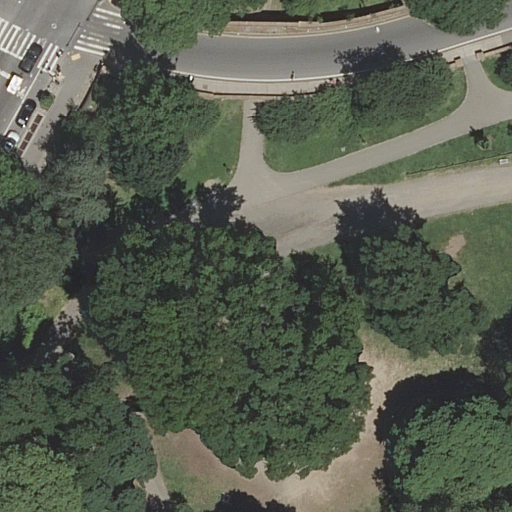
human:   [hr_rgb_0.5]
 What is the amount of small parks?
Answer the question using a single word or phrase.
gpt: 0

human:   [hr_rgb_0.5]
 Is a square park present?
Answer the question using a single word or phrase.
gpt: no

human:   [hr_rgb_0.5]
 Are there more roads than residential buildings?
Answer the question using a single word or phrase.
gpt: yes

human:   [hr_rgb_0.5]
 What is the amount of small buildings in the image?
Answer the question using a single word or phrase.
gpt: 0

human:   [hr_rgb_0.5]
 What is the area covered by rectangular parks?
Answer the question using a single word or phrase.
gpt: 10627m2

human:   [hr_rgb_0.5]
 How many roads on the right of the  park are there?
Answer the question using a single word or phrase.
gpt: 0

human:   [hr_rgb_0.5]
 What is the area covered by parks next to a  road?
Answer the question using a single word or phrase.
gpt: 10627m2

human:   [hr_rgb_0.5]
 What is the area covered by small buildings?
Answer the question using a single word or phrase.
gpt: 0m2

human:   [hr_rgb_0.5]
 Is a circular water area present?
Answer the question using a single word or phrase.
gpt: no

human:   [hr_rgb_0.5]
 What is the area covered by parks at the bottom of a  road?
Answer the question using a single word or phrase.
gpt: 0m2

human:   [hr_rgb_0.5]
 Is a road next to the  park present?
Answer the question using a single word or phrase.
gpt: yes

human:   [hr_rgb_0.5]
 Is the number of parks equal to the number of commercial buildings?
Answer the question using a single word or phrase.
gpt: no

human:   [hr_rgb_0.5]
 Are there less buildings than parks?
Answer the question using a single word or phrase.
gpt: yes

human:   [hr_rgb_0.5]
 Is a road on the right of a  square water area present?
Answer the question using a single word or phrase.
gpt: no

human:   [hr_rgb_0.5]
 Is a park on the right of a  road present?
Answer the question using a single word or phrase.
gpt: yes

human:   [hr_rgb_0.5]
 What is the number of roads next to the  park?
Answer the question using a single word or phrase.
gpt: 6

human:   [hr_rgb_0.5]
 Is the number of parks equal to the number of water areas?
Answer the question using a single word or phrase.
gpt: no

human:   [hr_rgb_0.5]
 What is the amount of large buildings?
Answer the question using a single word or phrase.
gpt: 0

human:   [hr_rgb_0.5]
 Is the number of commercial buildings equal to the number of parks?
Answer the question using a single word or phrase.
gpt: no

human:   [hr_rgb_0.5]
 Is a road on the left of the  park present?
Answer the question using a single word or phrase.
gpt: yes

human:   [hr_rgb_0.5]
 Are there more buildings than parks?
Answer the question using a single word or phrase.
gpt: no

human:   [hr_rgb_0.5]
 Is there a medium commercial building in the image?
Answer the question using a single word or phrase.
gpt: no

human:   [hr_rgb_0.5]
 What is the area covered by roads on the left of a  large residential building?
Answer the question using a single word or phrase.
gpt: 0m2

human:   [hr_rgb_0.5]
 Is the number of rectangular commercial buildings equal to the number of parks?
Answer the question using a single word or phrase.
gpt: no

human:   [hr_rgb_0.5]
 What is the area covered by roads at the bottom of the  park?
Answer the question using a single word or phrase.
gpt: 0m2

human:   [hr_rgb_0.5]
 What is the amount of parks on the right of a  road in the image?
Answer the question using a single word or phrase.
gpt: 1

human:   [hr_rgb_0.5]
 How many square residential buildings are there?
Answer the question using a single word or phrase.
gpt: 0

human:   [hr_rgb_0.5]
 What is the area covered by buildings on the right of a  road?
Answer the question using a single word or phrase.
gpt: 0m2

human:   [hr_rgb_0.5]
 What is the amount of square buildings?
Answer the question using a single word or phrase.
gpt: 0

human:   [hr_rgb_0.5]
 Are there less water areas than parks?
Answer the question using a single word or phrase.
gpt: yes

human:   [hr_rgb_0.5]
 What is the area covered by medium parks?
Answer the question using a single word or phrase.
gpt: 0m2

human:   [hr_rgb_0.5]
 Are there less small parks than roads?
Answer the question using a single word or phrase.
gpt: yes

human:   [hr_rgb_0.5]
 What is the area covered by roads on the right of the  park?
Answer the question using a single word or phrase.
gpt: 0m2

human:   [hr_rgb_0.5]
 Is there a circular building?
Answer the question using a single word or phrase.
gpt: no

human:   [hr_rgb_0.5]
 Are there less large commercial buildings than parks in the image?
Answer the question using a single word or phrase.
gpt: yes

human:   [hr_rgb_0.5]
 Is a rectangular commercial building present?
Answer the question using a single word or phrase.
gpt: no